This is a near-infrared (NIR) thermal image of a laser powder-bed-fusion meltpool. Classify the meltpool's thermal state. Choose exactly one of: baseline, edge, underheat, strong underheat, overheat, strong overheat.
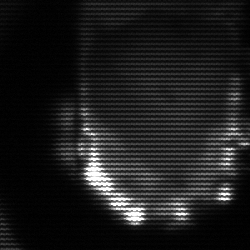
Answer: baseline